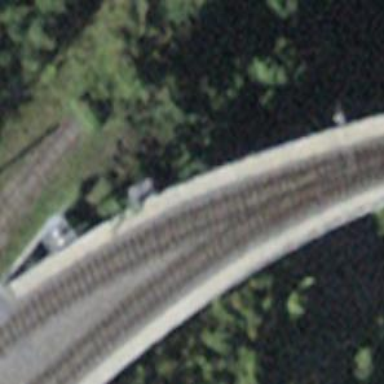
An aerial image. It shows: Narrow-gauge railway bridge with contact line electrification.